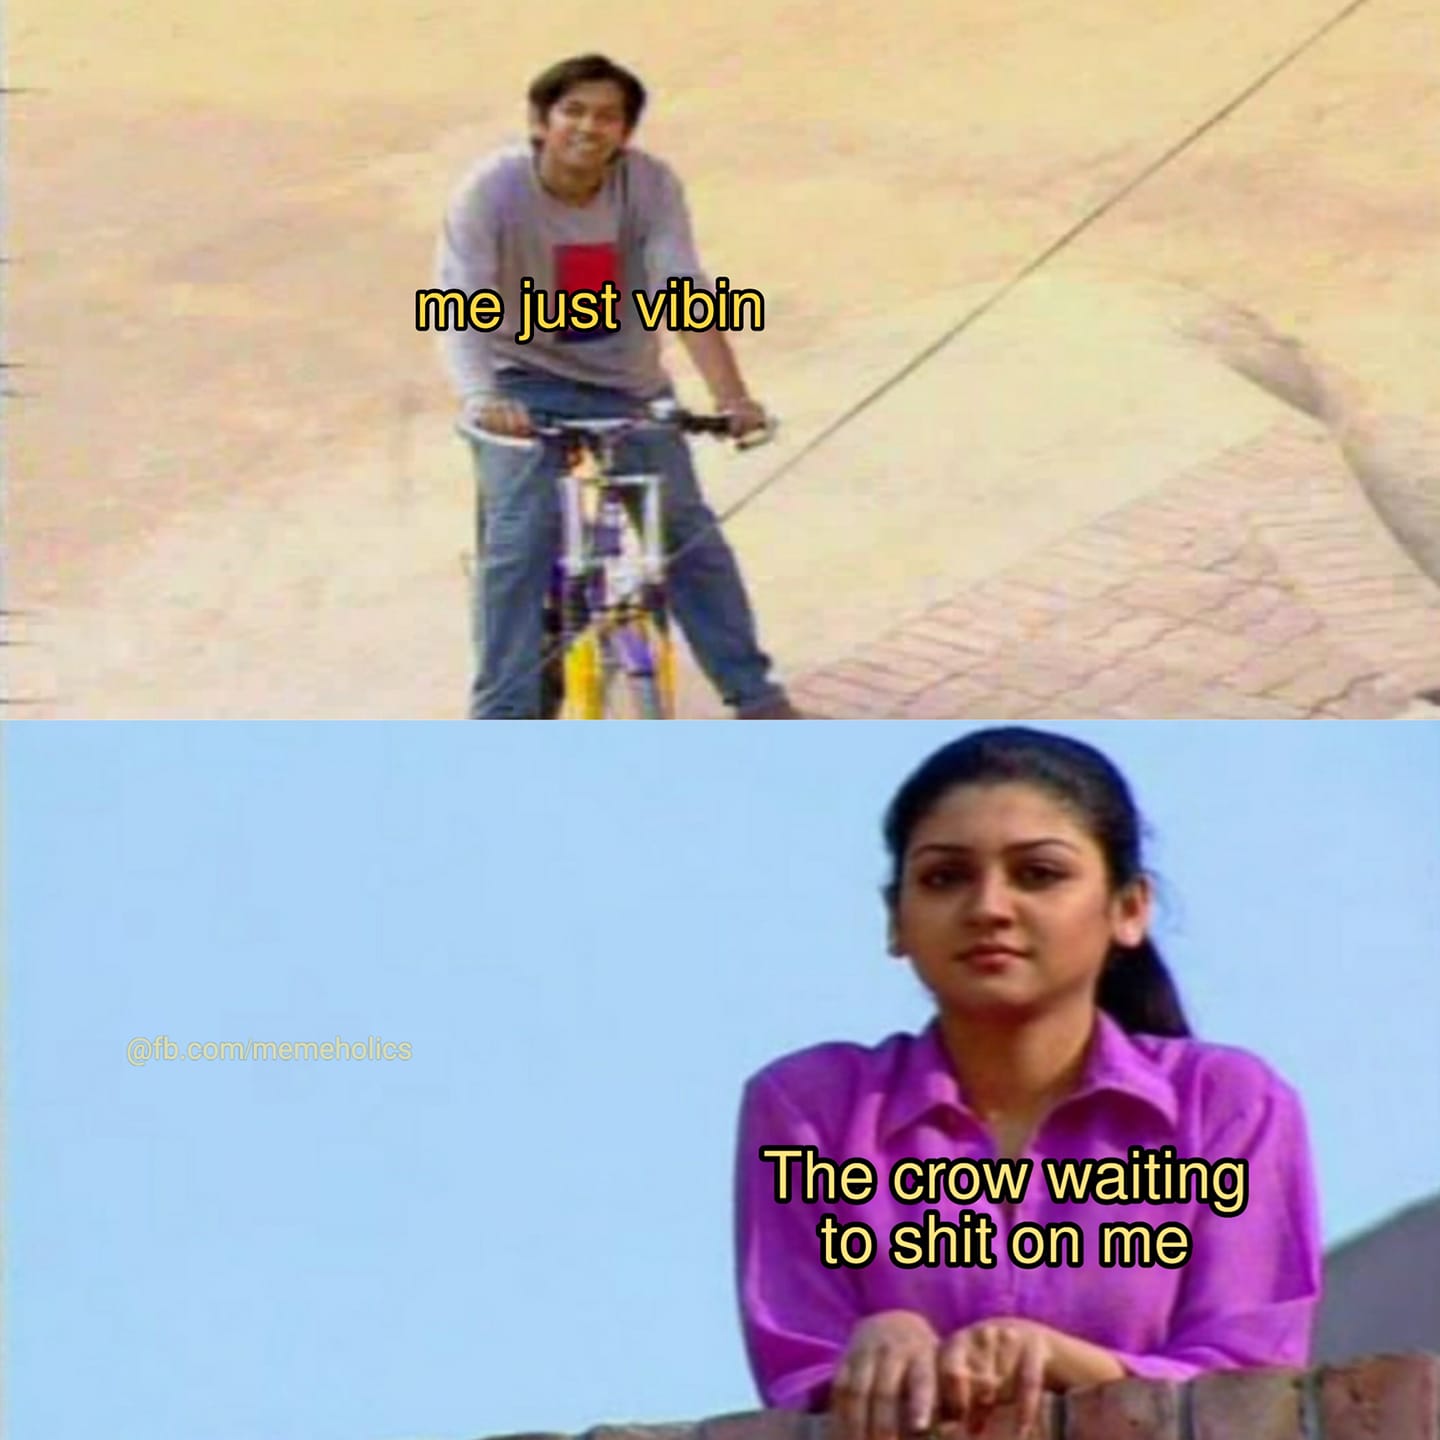
Caption: me just vibin      The crow waiting to shit on me
Label: non-hate